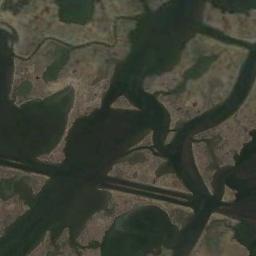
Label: wetland